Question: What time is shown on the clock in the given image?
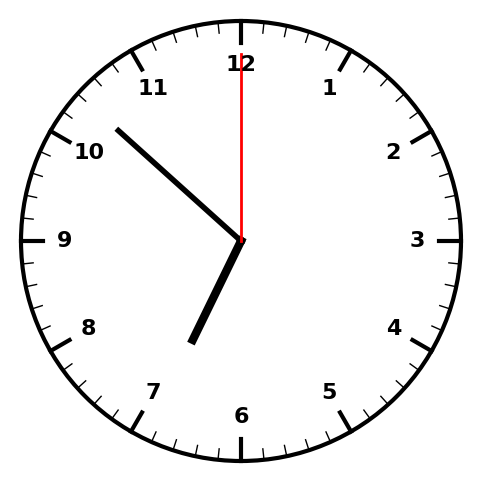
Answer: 06:52:00